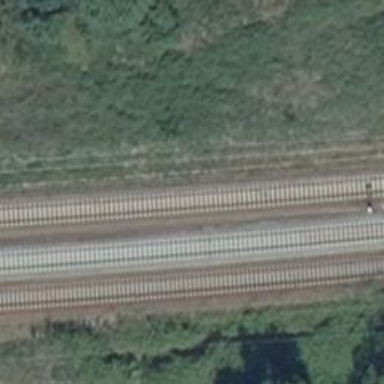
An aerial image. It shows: Railway with electrified contact lines.